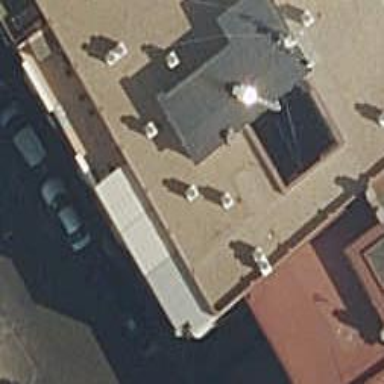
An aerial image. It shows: Restaurant.